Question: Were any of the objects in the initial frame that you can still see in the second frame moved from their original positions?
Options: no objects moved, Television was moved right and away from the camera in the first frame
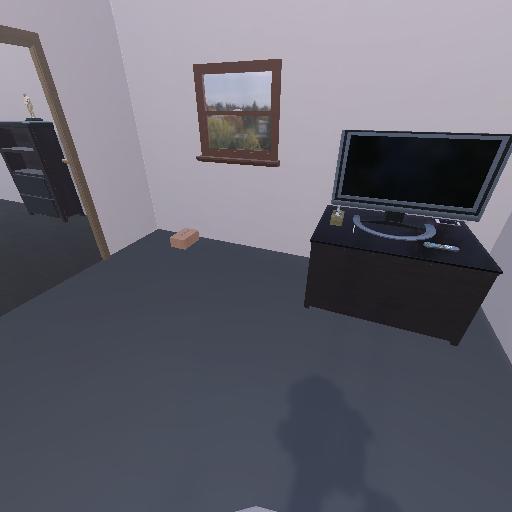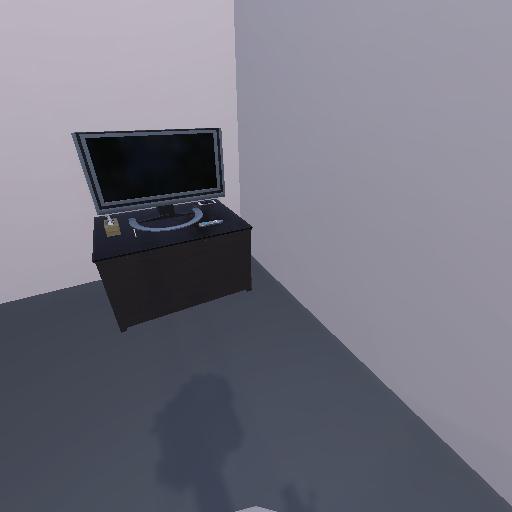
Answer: no objects moved